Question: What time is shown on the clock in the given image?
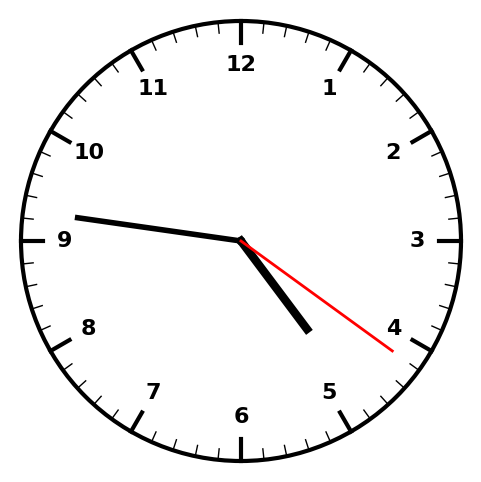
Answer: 04:46:21